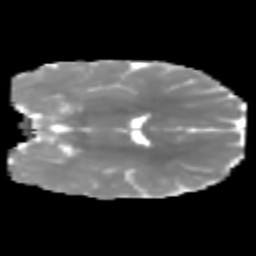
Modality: MD
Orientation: coronal
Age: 6
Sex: male
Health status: healthy